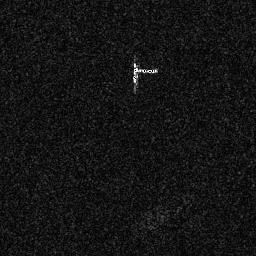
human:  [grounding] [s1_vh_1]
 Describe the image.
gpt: In the satellite image, there is  <ref>1 small ship </ref> <box>[[51, 25, 61, 28, 0]]</box> located at top.